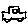
Label: car